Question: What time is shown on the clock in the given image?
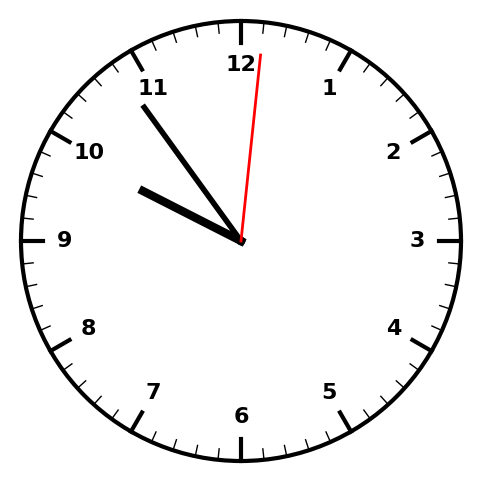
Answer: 09:54:01